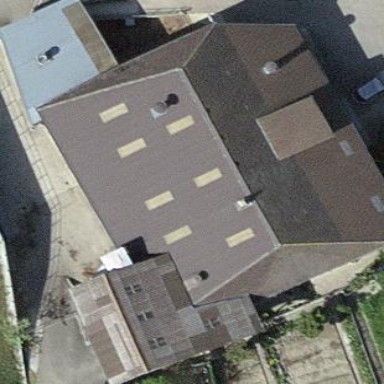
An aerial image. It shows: Farm building.